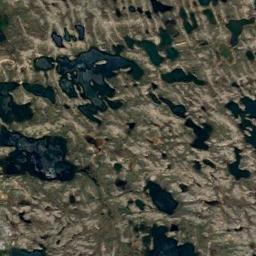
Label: wetland